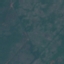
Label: HerbaceousVegetation